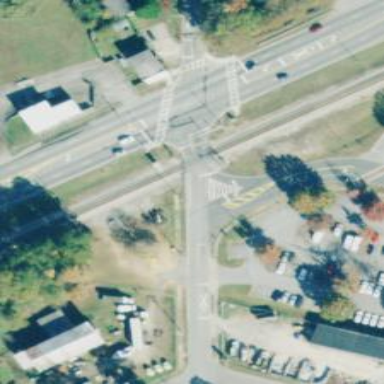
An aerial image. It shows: Level crossing with lights at railway intersection.